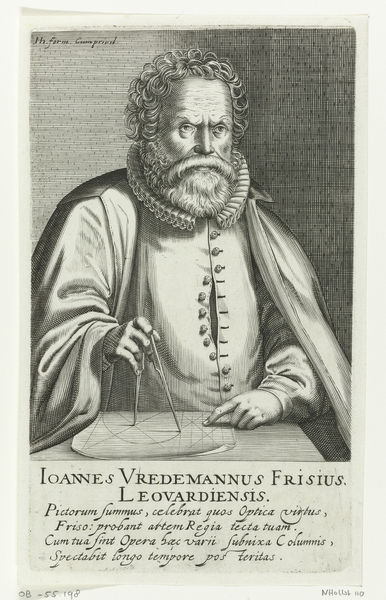
Titel: Portret van Hans Vredeman de Vries
Künstler: Hendrick (I) Hondius
Standort: Amsterdam
Institution: Rijksmuseum
Schlagwörter: hand, mann, umhang, sitzen, finger, hintergrund, nase, stirn, zeichnung, bart, augen, falten, gesicht, johannes, kragen, bildnis, hände, portrait, porträt, haare, mantel, blatt, knopf, locken, kreis, holzschnitt, schrift, papier, perspektive, graphik, zeigefinger, ernst, knöpfe, offen, druck, schraffur, radierung, stich, text, entwurf, malen, wissenschaftler, zeichnen, wams, gelehrter, studieren, baltt, architekt, berechnung, zirkel, amnn, astronom, mathematiker, rechnen, ioannes, joannes, frisius, leoverdiensis